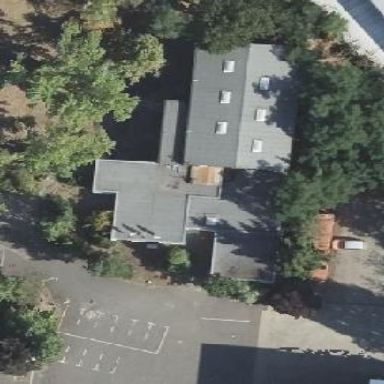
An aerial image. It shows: Building part with flat roof.